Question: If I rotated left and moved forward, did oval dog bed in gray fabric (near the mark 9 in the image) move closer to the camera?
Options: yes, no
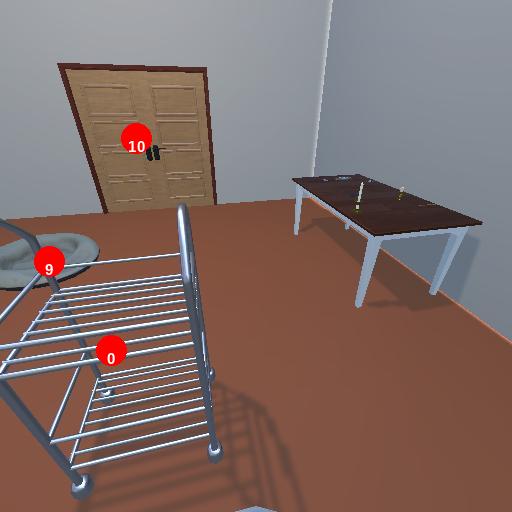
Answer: yes